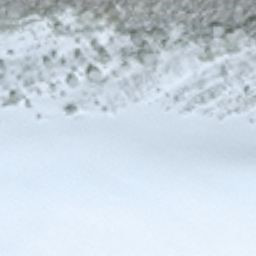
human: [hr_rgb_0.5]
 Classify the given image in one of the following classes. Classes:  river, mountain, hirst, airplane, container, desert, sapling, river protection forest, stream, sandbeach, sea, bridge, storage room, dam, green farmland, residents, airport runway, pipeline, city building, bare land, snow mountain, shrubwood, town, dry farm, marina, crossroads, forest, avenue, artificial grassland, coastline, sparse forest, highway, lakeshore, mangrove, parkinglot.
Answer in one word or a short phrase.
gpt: snow mountain